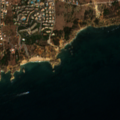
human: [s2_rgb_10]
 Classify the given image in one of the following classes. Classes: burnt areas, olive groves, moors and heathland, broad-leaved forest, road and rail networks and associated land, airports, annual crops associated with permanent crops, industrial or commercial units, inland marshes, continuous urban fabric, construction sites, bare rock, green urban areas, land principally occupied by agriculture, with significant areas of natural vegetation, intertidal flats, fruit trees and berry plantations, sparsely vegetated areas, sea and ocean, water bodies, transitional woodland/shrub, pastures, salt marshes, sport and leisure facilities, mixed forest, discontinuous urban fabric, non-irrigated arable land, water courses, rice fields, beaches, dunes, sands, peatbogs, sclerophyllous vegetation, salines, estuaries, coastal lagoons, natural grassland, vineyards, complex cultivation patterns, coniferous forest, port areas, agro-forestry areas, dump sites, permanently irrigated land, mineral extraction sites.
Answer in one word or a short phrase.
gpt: discontinuous urban fabric, transitional woodland/shrub, sea and ocean